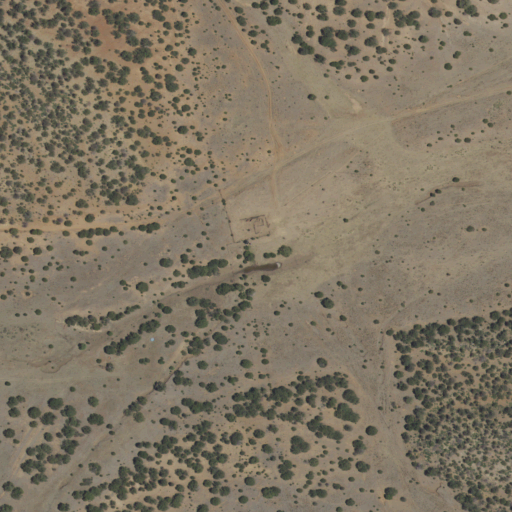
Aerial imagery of valley in New Mexico named Big Rocks Canyon containing shrub, evergreen forest, and herbaceous wetlands